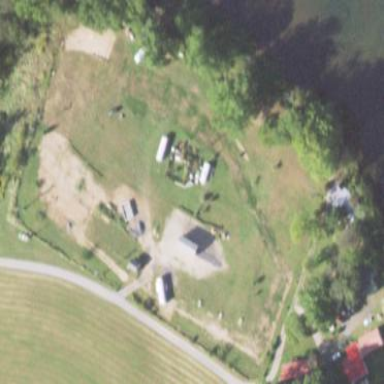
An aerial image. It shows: Campsite for tourism.